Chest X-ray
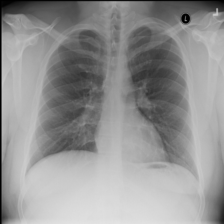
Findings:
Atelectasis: negative
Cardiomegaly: negative
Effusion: negative
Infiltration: positive
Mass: negative
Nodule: negative
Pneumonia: negative
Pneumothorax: negative
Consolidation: negative
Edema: negative
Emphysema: negative
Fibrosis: negative
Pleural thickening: negative
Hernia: negative